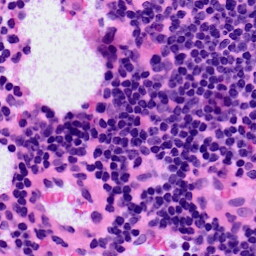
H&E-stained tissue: LymphNode